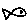
Label: fish